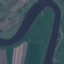
Label: River